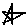
Label: star